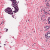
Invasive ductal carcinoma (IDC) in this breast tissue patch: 0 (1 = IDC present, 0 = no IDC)